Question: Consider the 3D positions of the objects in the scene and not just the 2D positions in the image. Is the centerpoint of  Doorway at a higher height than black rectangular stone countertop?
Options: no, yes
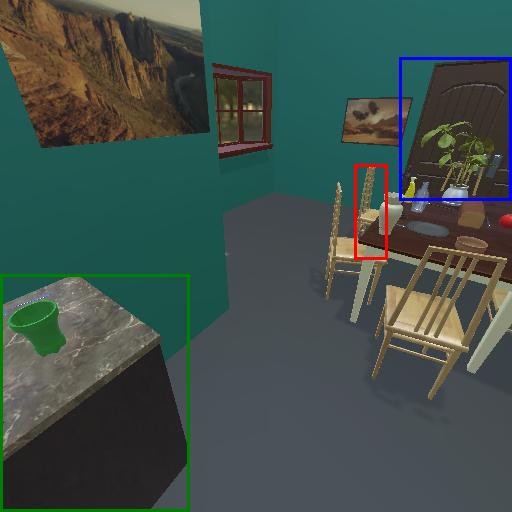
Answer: no